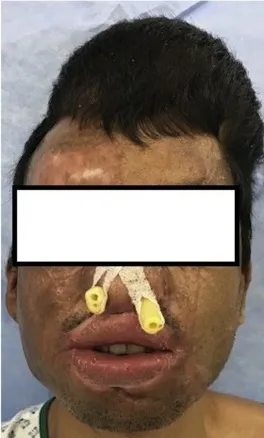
Case #2. A) Pre-operative appearance. Note the concurrent tight oral commissures and the severe bilateral nostril stenosis.
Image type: medical_photograph (oral_photograph)